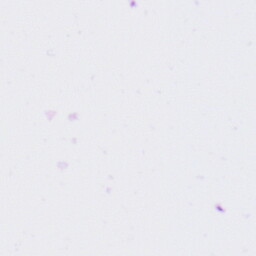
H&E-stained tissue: Tonsil